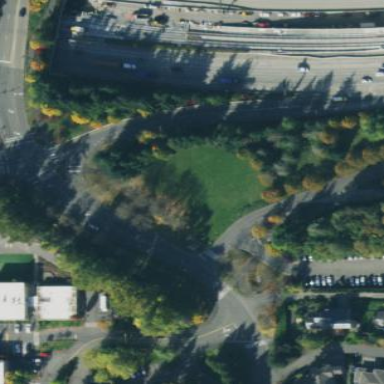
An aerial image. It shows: Park with grassy surface.